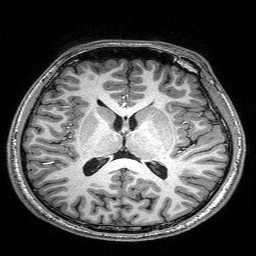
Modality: T1w
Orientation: coronal